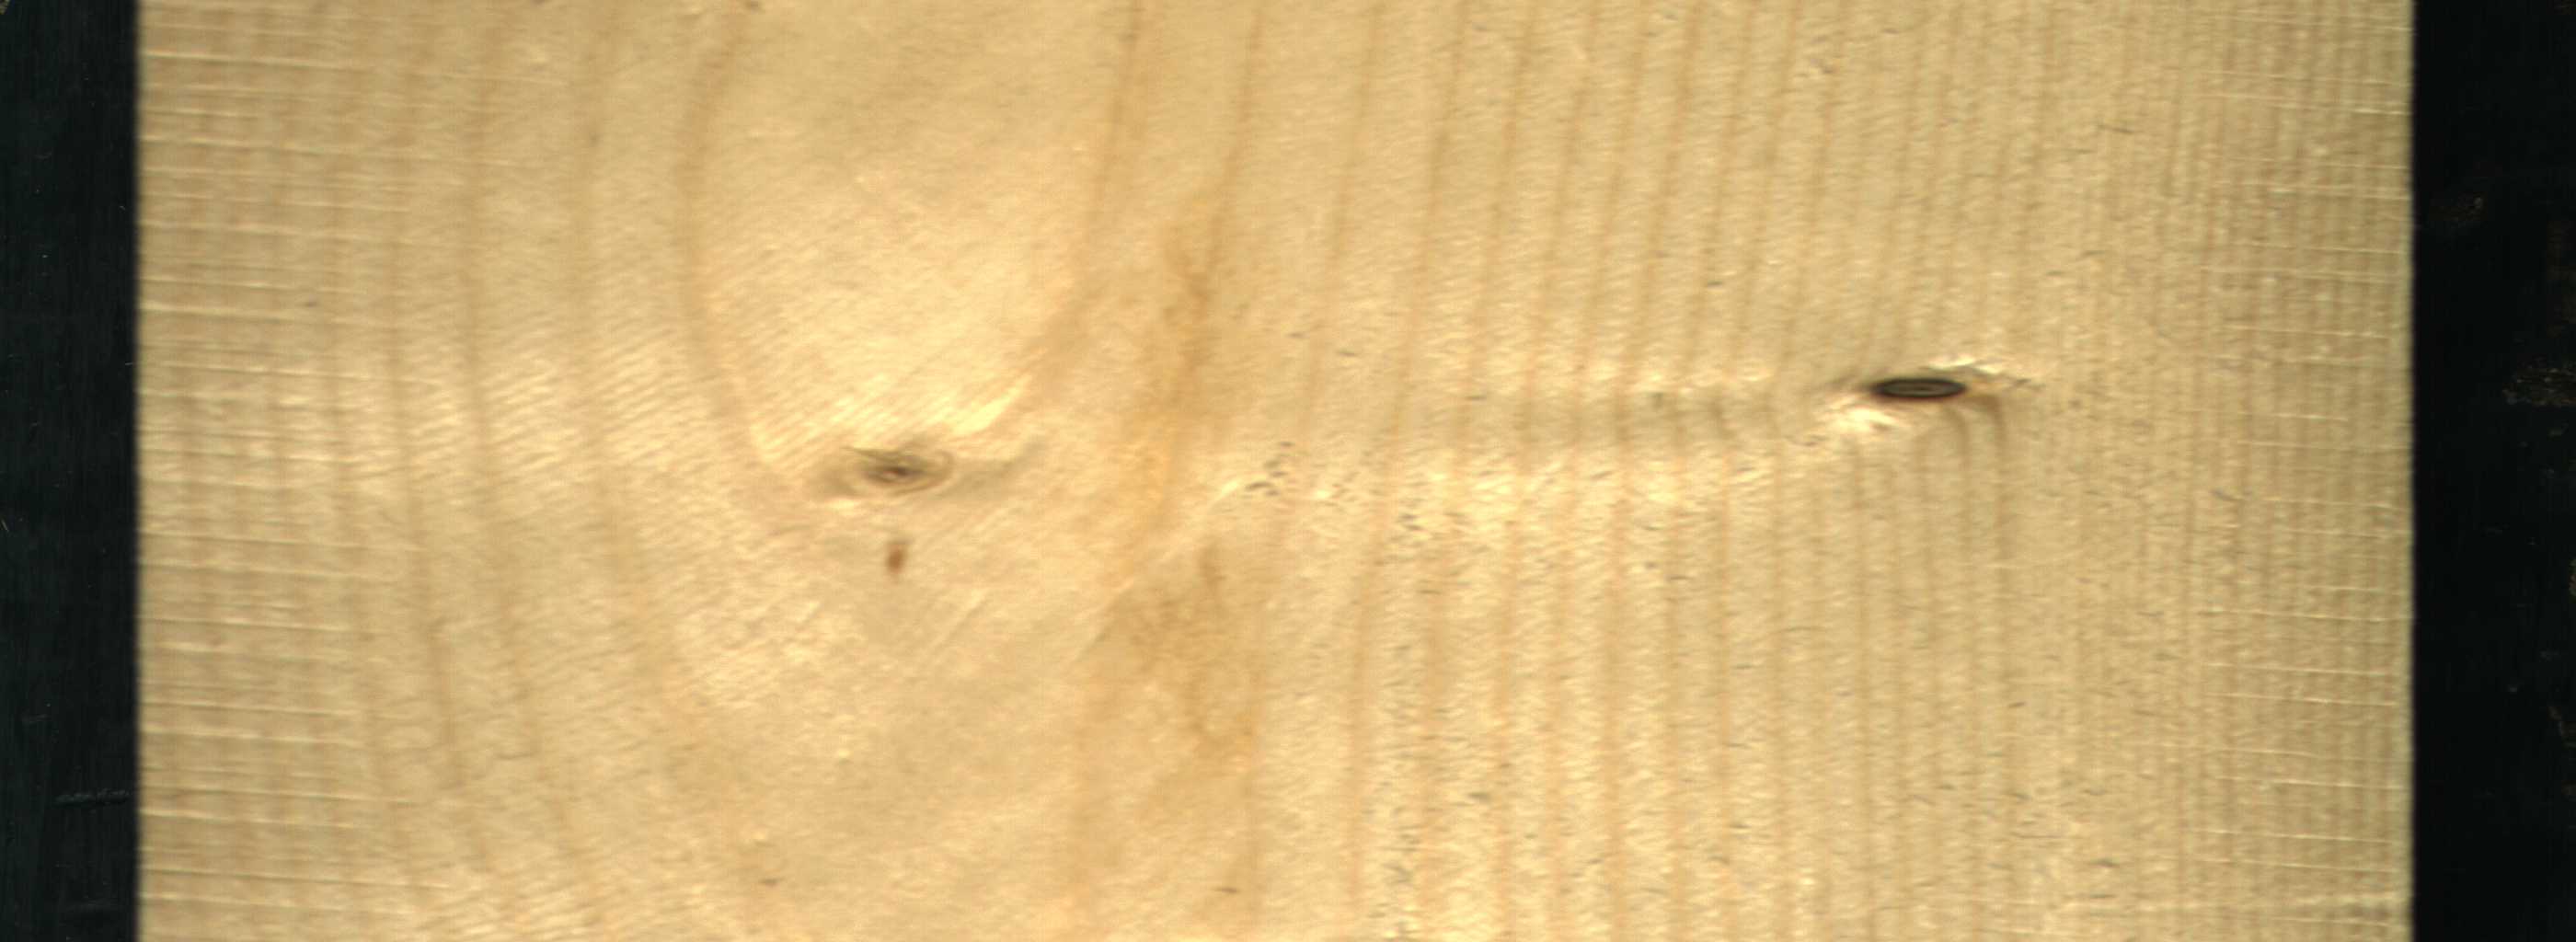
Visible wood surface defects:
Dead_Knot
Live_Knot